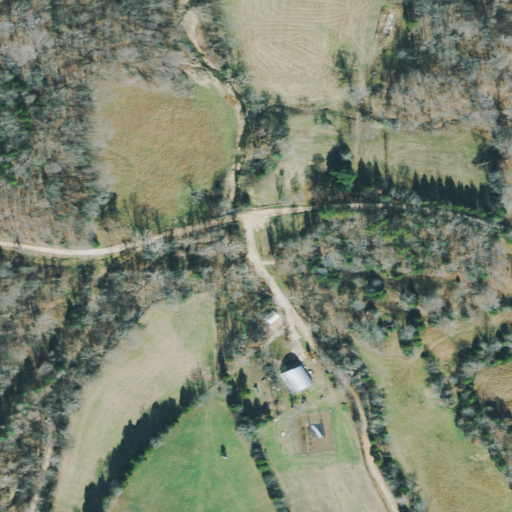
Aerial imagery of valley in Tennessee named Curtis Hollow containing deciduous forest, pasture, mixed forest, open development, grassland, and low intensity development